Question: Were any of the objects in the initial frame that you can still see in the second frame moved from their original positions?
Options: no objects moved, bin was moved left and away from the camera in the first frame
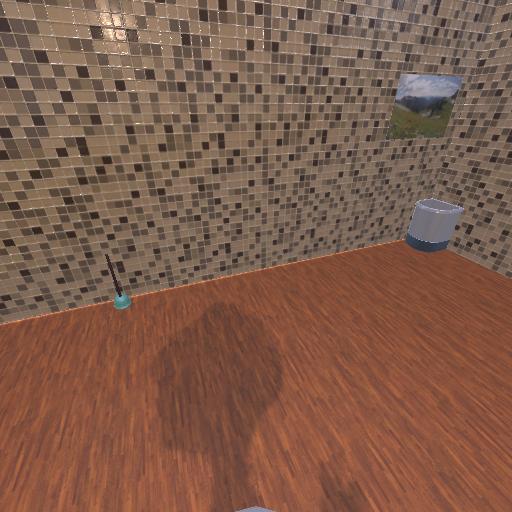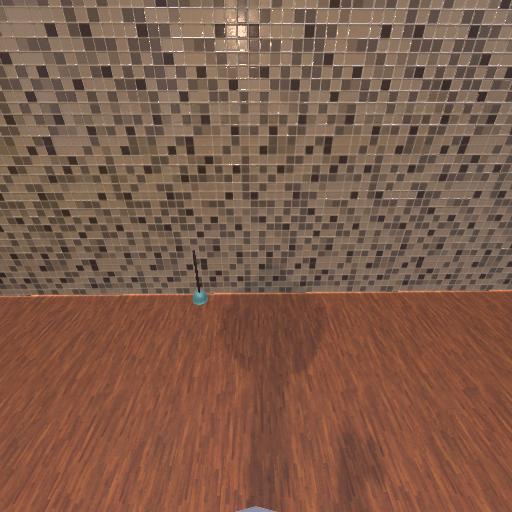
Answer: no objects moved